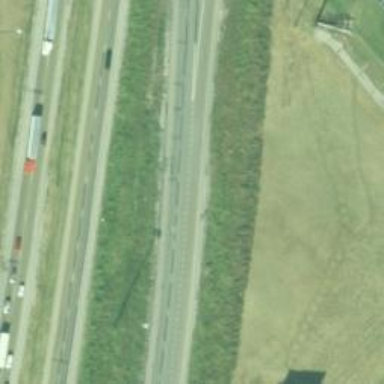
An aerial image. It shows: Asphalt motorway.